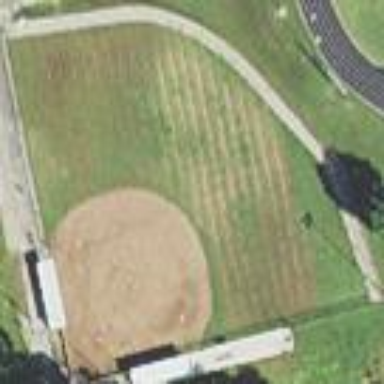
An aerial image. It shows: Baseball pitch for leisure and sports activities.